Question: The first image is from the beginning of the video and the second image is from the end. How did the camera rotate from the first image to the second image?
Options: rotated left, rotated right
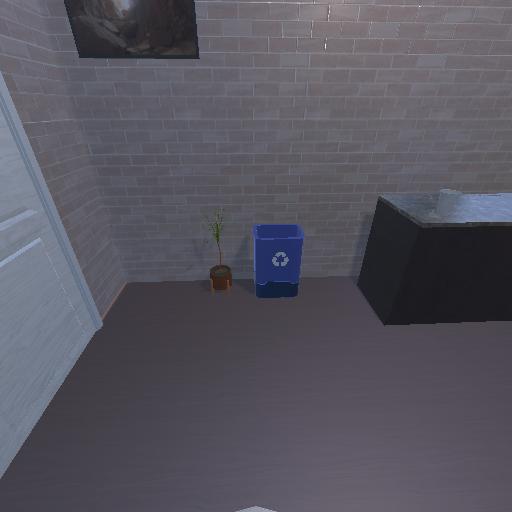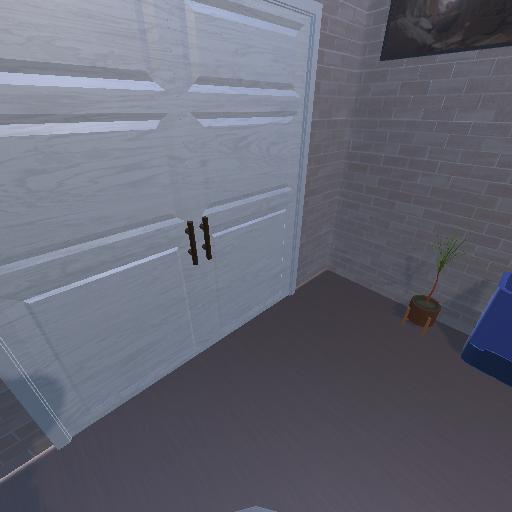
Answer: rotated left